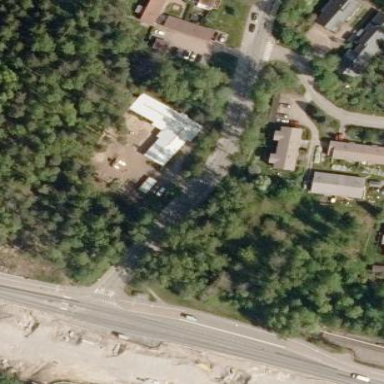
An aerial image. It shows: Kindergarten.